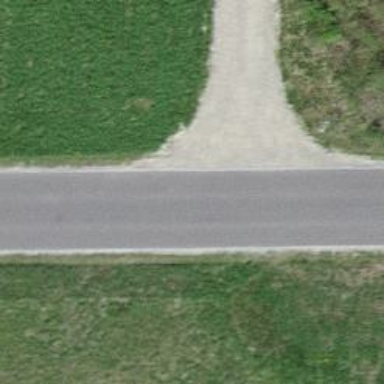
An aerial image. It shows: Unclassified road with asphalt surface.